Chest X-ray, PA view. Patient: 49 years old, sex M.
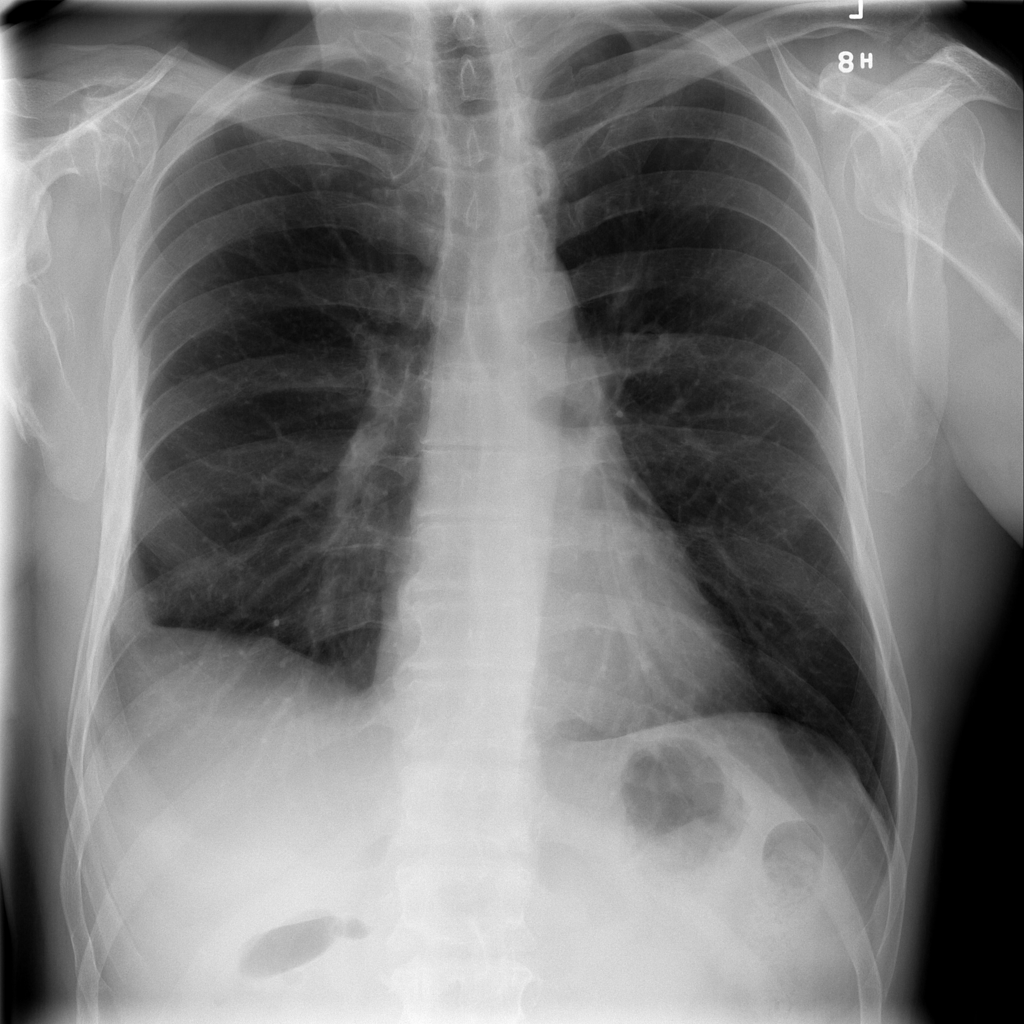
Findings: No Finding